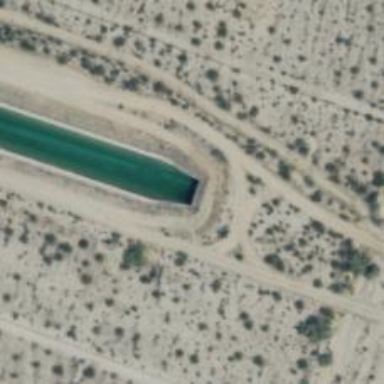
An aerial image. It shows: Canal tunnel known as culvert. It is type of water feature.